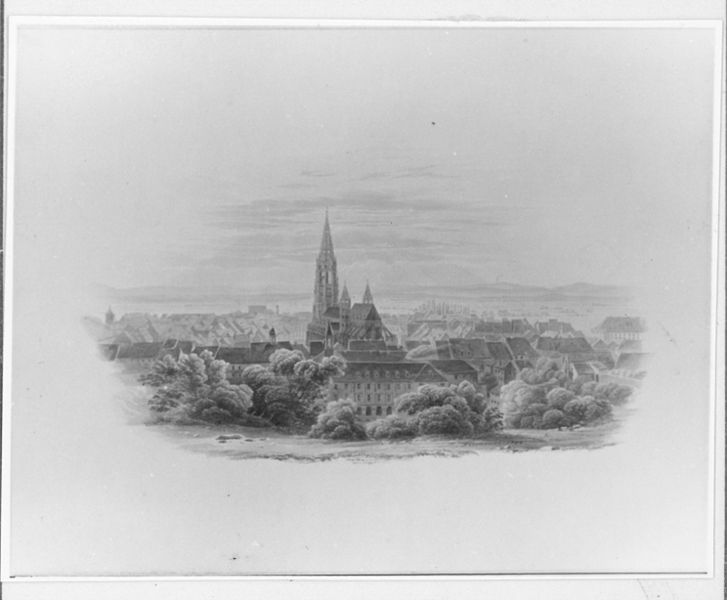
Titel: Blick vom Schlossberg auf Freiburg und das Münster
Künstler: Carl Ludwig Frommel
Standort: Karlsruhe
Institution: Staatliche Kunsthalle Karlsruhe
Schlagwörter: baum, himmel, wasser, weiß, wolken, aquarell, bäume, fluss, grün, kirchturm, landschaft, see, stadt, ausschnitt, fenster, grau, hintergrund, licht, paris, pastell, schwarz, zeichnung, ausblick, dach, gebäude, gras, haus, schloss, wiese, wolke, barock, blass, feld, ferne, horizont, häuser, hügel, morgen, natur, busch, büsche, gebüsch, kirche, sonne, sträucher, wiesen, blatt, gotik, kontrast, tal, wald, kirchturmspitze, oval, turm, deutschland, papier, ansicht, fassade, ort, perspektive, vedute, berge, dorf, dächer, ziegel, grafik, graphik, nebel, klein, idylle, querformat, baumkrone, baumkronen, skyline, umriss, unscharf, oben, ortschaft, stadtansicht, stadtrand, ruine, kloster, türmchen, türme, palast, dom, idyll, gauben, groß, druck, druckgraphik, schwarz-weiß, druckgrafik, schraffur, radierung, stich, lithografie, bedrohlich, bleistift, münster, kathedrale, fleck, sonnenschein, urban, bodensee, abtei, postkarte, kupferstich, streben, durchbrochen, artefakt, kirchtur, basilika, dachreiter, hecken, überblick, kirhe, anonym, stahlstich, büche, landschaf, ruinr, landschafr, häusergruppe, drückend, zwanzigstes jahrhundert, druck#, dachj, gebäusch, kathdrale, stadt silhouette, freiburger münster